Question: On Python3.2 I am getting following error when trying to get HTML from remote site, it works well on Python 2.7

Code:
'''
def connectAmazon():
usleep = lambda x: sleep(x/<PHONE>.0)
factor = 400
shouldRetry = True
retries = 0
headers = {'User-Agent': 'Mozilla/5.0 (Macintosh; Intel Mac OS X 10_6_8) AppleWebKit/537.36 (KHTML, like Gecko) Chrome/32.0.1700.102 Safari/537.36'}
attempt = 0
while shouldRetry == True:
random = randint(2, 9)
attempt += 1
print ("Attempt#", attempt)
#print (attempt)
url = "http://www.amazon.com/gp/offer-listing/B009OZUPUC/sr=/qid=/ref=olp_prime_new?ie=UTF8&colid=&coliid=&condition=new&me=&qid=&seller=&shipPromoFilter=1&sort=sip&sr"
html = requests.get(url)
status = html.status_code
if status == 200:
shouldRetry = False
print ("Success. Check HTML Below")
print(html.text) #The Buggy Line
break
elif status == 503:
retries += 1
delay = random * (pow(retries, 4)*100)
print ("Delay(ms) = ", delay)
#print (delay)
usleep(delay)
shouldRetry = True
connectAmazon()
'''
What to be done to resolve this on Python 3.2 or Py 3.x?
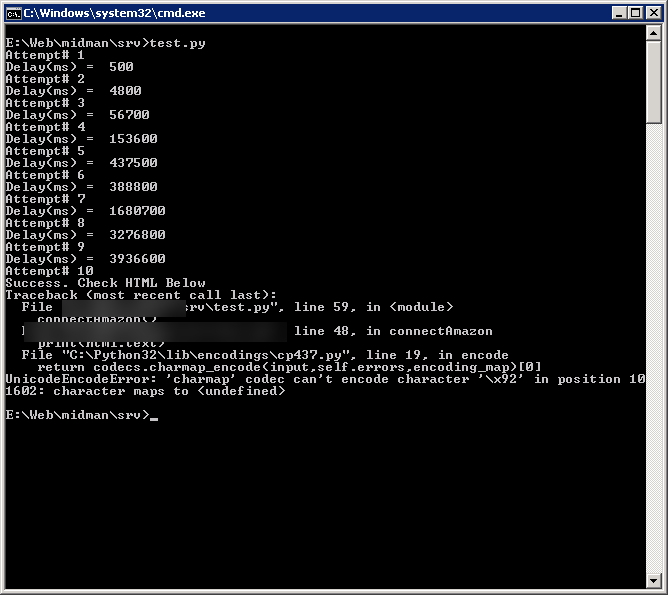
Answer: Ok, Windows Command Line is very problematic with encodings. The encoding error is because when outputting, 'print' is encoding 'html.text' into the 'cmd' encoding (you can know which one it is by issuing command chcp). There is probably one char in 'html.text' than can't be encoded in 'cmd''s encoding.
My solution for Python3 would be forcing an output encoding. Sadly, in Python3 this is a little more problematic than I would like. You'll need to replace the line 'print(html.text)' for:
'''
import sys
sys.stdout.buffer.write(html.text.encode('utf8'))
'''
Of course, that line won't work in Python2. In Python2 you can just 'encode' your output before printing it so 'print(html.text)' can be replaced with:
'''
print html.text.encode('utf8')
'''
In Python2 'print' is a keyword, not a function. So calling 'print('hi')' works because 'print' is printing the expression inside the parenthesis. When you do 'print('hi',2)' you'll get the tuple '('hi',2)' outputted. That's not exactly what you want. It works by miracle :D
Hope this helps!
'utf8''650001''utf-8'